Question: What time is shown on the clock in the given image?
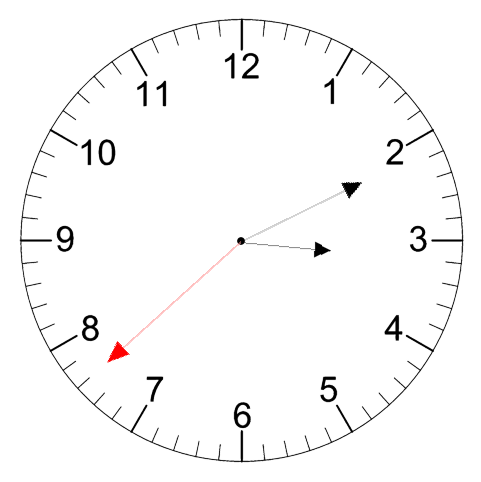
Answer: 03:10:38